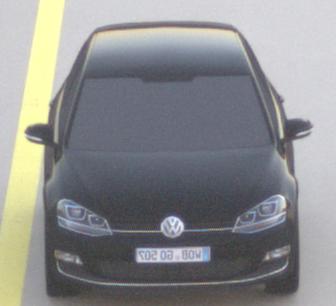
Make: VW
Model: Golf 1.2 TSI BMT
Detailed model: Golf (VII)
Model produced from: 2012/11
Model produced until: 2014/05
Doors: 3
Color: black
Road condition: dry road
Daytime: sunrise or sunset
Contrast: low contrast